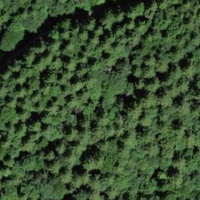
EUNIS habitat code: 41
Species observed at this site:
Aruncus dioicus